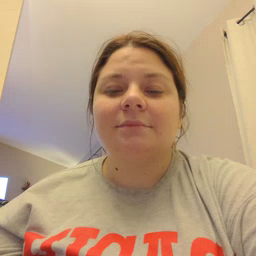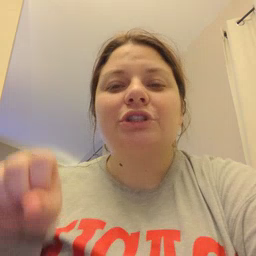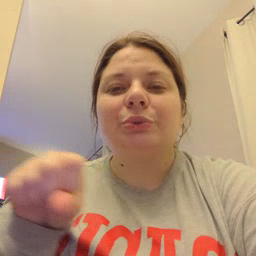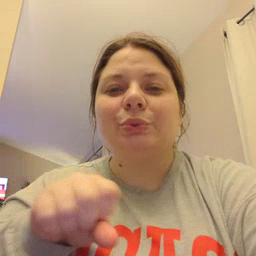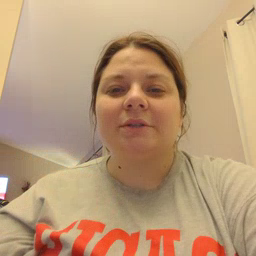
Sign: shoe